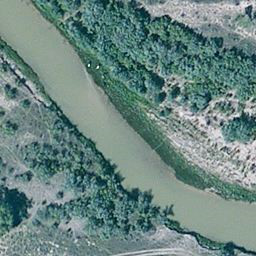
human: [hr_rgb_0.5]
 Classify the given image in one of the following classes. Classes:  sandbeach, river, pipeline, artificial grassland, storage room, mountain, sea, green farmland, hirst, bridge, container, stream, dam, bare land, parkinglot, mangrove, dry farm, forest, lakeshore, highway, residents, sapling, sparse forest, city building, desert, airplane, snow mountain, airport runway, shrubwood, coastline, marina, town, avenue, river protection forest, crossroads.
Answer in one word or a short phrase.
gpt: river